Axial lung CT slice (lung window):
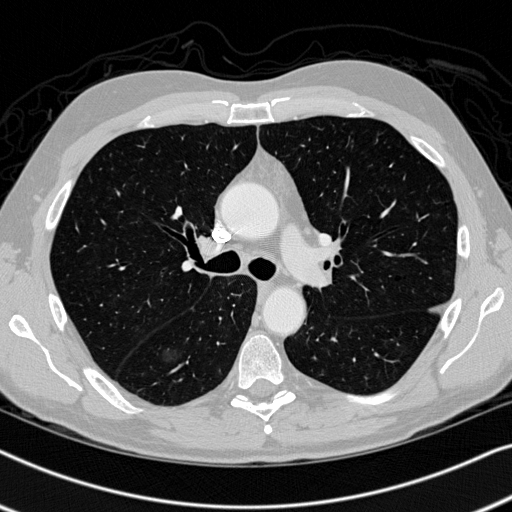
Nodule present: yes
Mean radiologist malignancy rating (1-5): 3